Field crop: maize
Growth stage: 2
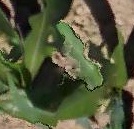
Species: maize